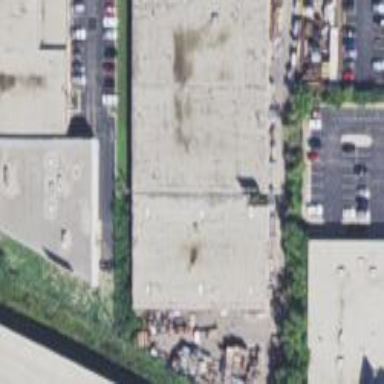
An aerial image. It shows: Industrial building.